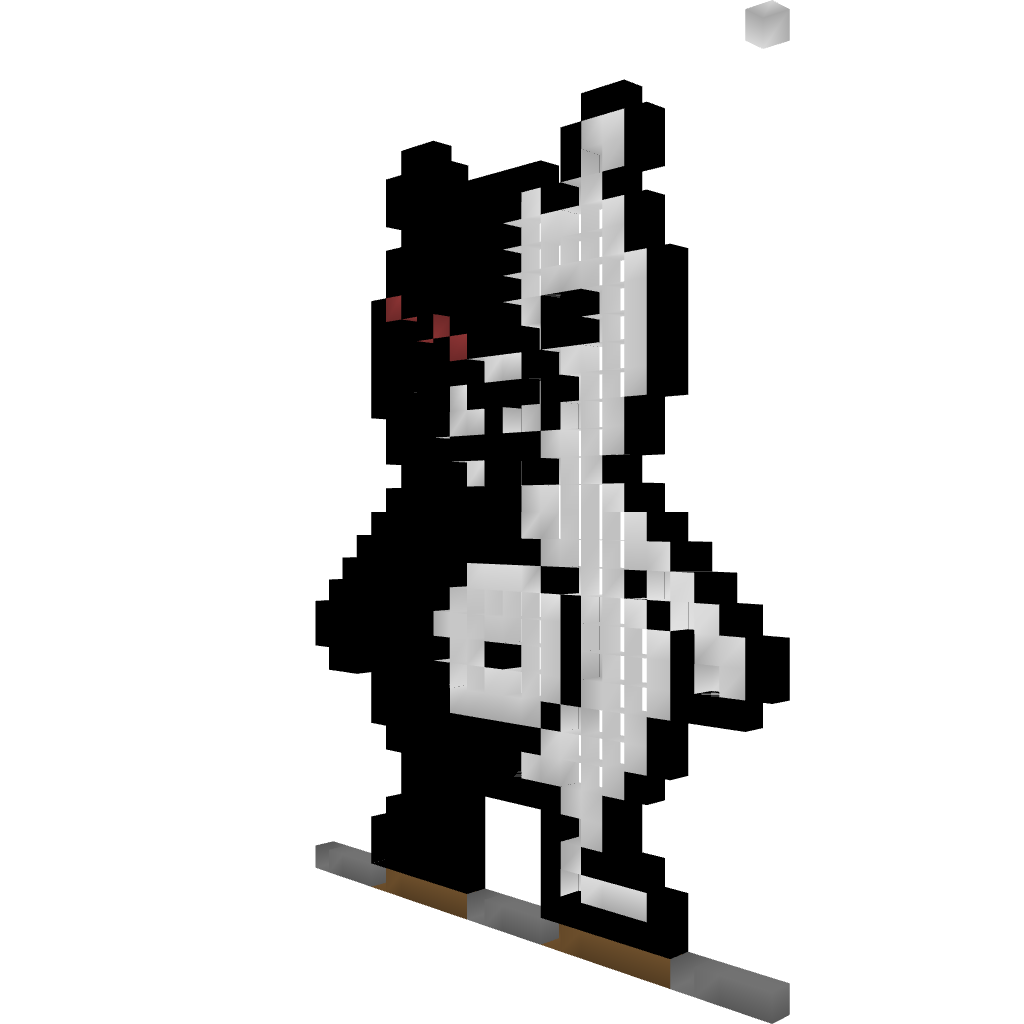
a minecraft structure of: Monobear high quality